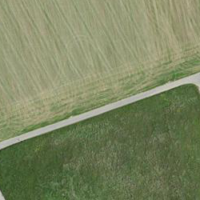
EUNIS habitat code: 52
Species observed at this site:
Cirsium arvense
Salvia pratensis